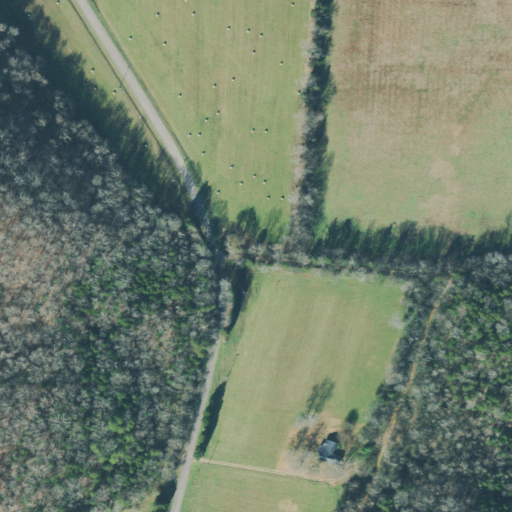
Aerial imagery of valley in Tennessee named Dabbs Hollow containing pasture, deciduous forest, mixed forest, open development, evergreen forest, and low intensity development